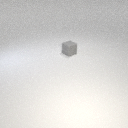
small gray rubber cube